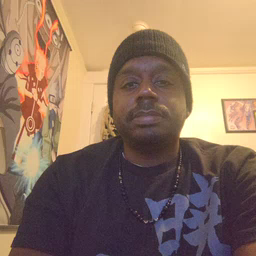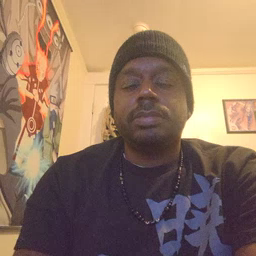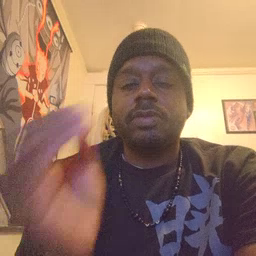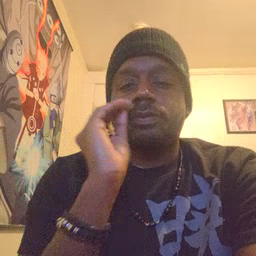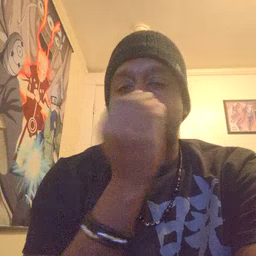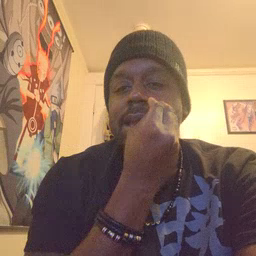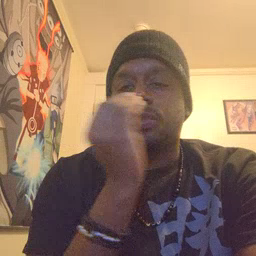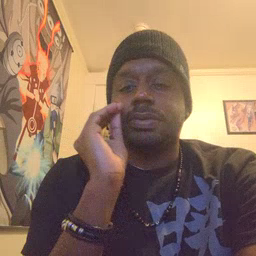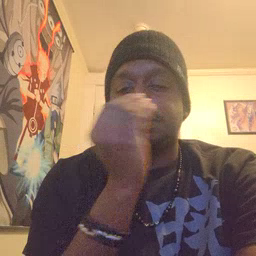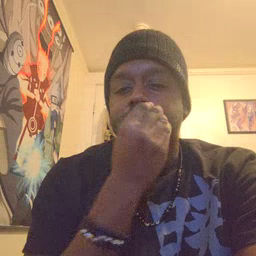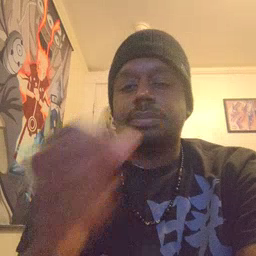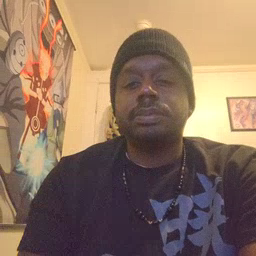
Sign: flower